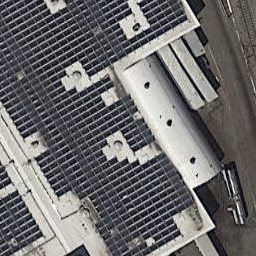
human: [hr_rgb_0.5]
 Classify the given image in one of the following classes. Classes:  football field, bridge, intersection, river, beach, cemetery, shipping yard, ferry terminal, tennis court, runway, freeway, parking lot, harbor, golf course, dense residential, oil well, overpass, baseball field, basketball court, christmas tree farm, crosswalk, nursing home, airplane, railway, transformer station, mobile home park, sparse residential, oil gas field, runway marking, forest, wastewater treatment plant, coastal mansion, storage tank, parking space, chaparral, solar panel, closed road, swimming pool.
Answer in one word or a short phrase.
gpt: solar panel